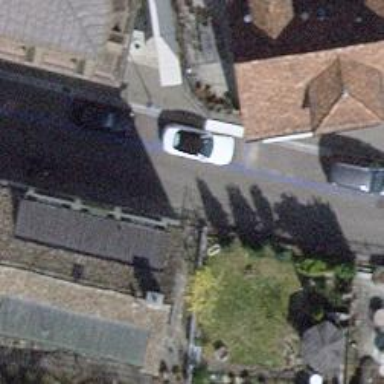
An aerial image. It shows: Parking lane.